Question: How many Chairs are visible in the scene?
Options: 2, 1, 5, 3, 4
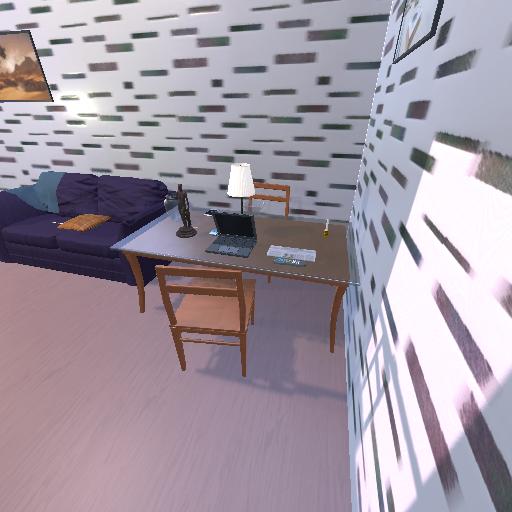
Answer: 2